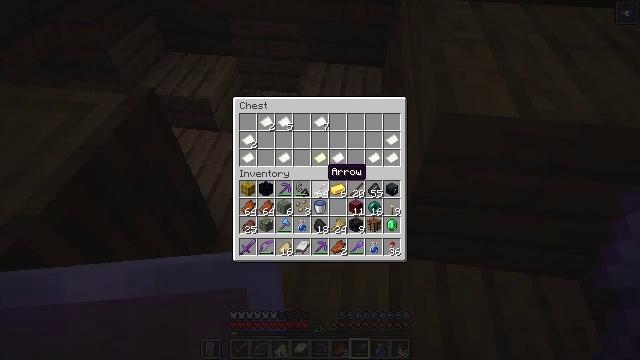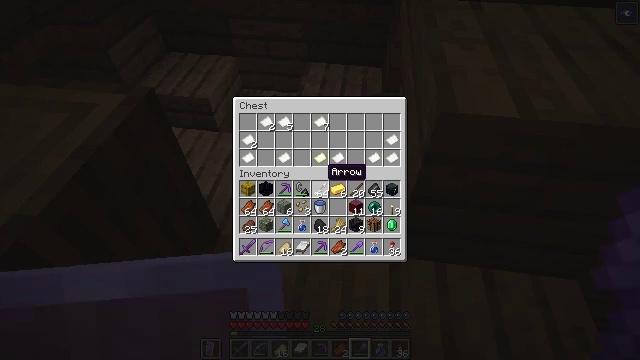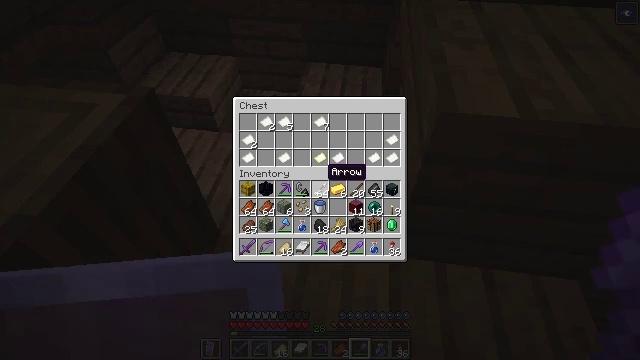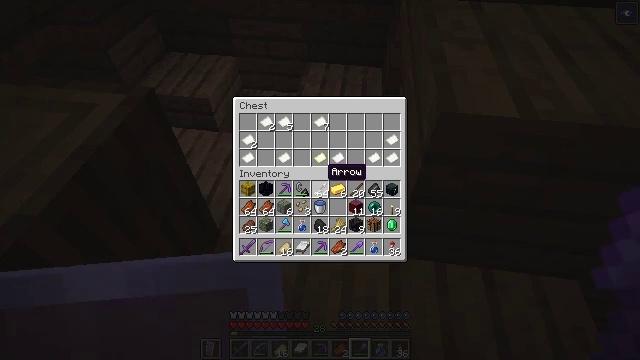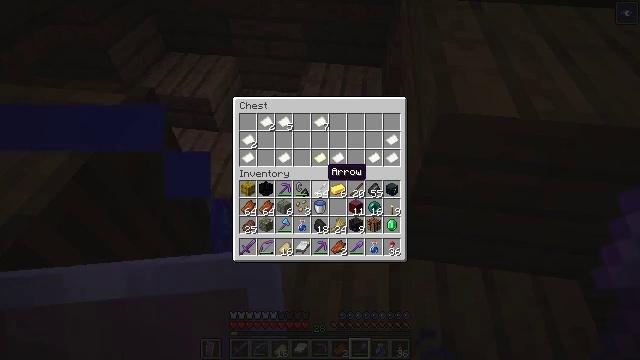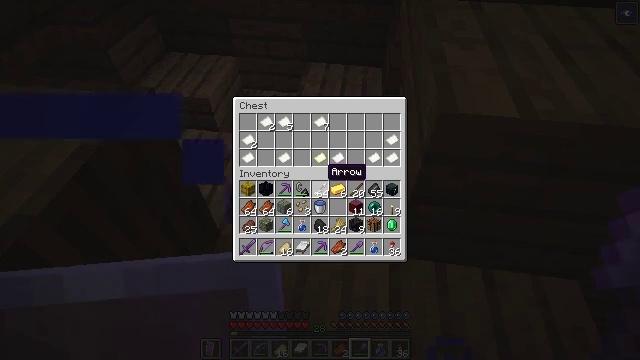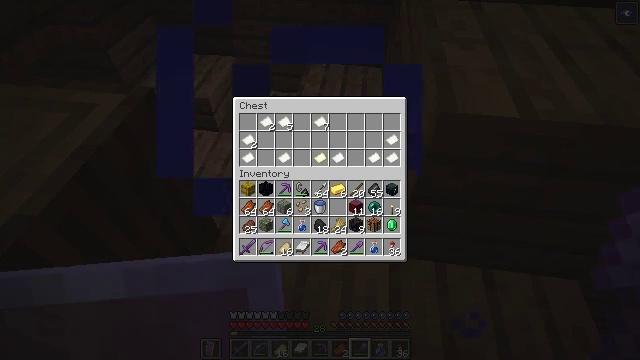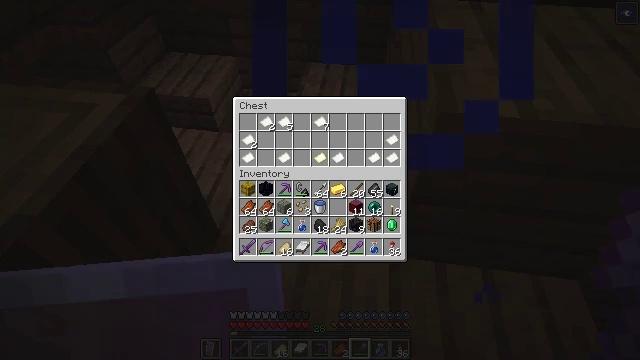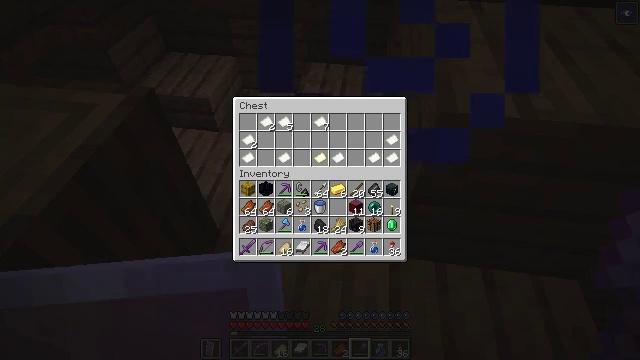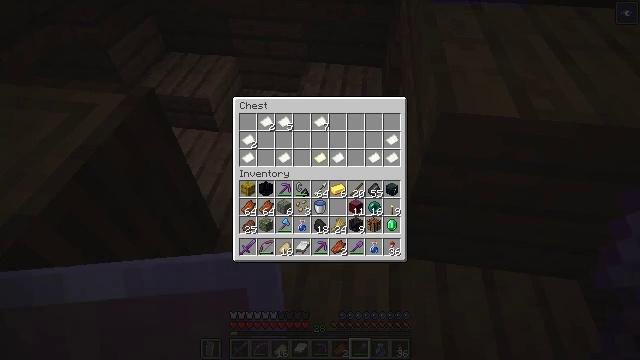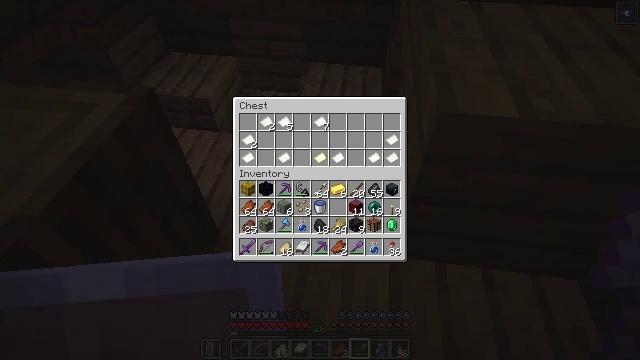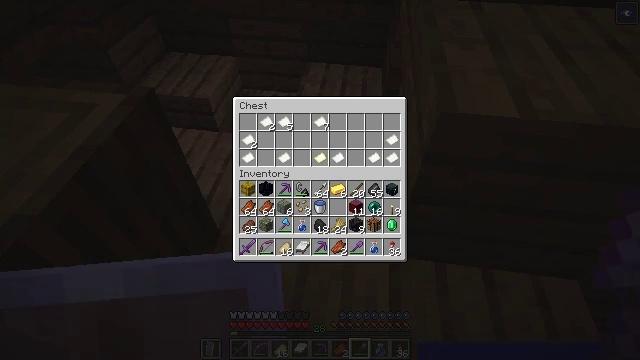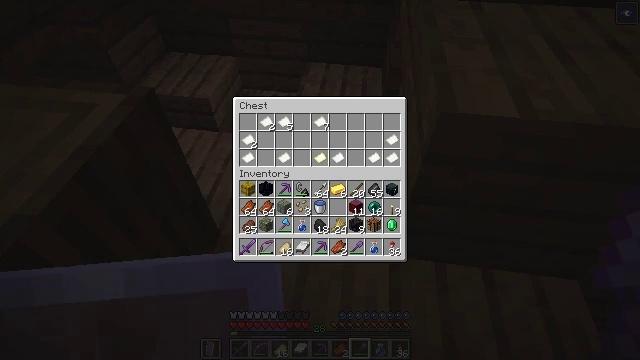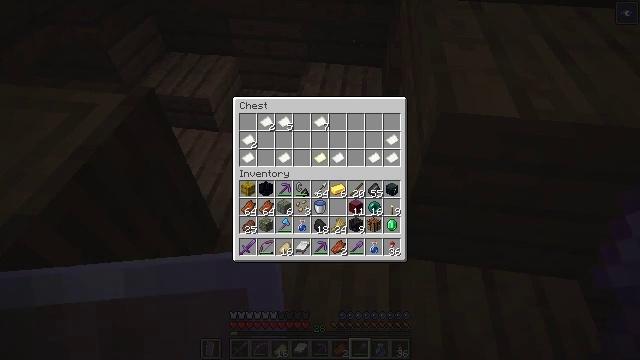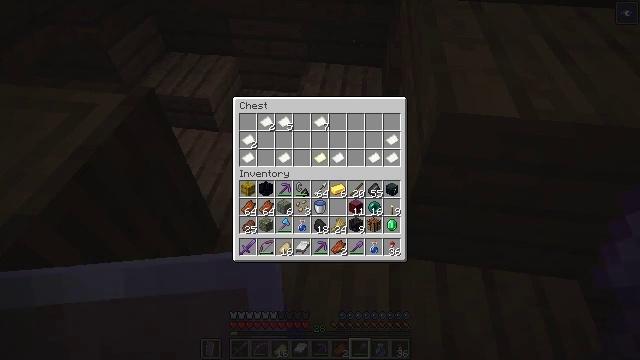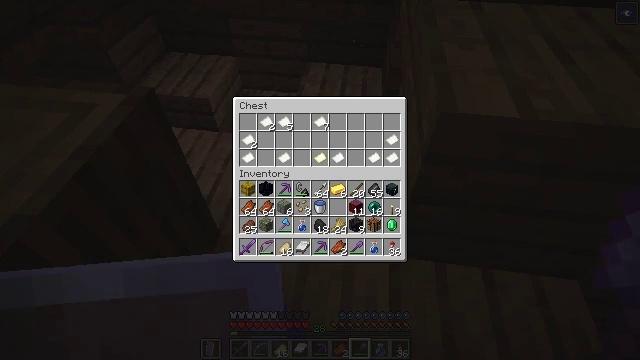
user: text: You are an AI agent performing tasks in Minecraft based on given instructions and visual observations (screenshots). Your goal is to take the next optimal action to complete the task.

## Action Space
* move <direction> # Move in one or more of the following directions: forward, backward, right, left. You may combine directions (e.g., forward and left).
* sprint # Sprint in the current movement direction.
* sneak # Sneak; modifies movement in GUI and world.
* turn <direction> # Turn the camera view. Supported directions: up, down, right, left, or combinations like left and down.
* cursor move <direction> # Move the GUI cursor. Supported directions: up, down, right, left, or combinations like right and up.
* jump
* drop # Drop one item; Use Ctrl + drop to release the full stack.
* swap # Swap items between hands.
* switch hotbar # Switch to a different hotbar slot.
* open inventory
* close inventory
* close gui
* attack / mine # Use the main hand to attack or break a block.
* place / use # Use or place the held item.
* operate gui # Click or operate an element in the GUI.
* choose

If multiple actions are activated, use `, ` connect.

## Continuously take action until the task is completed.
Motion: motion action
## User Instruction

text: Shovel up some gravel.
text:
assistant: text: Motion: no_op
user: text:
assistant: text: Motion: no_op
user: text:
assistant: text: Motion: no_op
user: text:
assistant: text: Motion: no_op
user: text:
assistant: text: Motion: no_op
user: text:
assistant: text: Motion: no_op
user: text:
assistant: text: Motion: no_op
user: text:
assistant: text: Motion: no_op
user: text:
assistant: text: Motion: no_op
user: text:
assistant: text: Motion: no_op
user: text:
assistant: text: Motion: no_op
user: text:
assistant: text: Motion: no_op
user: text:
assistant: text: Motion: no_op
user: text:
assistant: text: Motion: no_op
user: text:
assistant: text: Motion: no_op
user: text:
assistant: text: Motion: no_op
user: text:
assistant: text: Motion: no_op
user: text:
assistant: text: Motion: no_op
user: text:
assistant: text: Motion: no_op
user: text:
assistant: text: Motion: no_op
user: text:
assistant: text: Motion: turn right and up
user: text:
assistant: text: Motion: no_op
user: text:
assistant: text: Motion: no_op
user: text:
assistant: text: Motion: no_op
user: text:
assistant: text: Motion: no_op
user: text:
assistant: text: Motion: no_op
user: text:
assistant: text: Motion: no_op
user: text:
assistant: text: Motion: attack / mine
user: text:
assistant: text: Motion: attack / mine
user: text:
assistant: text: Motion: attack / mine